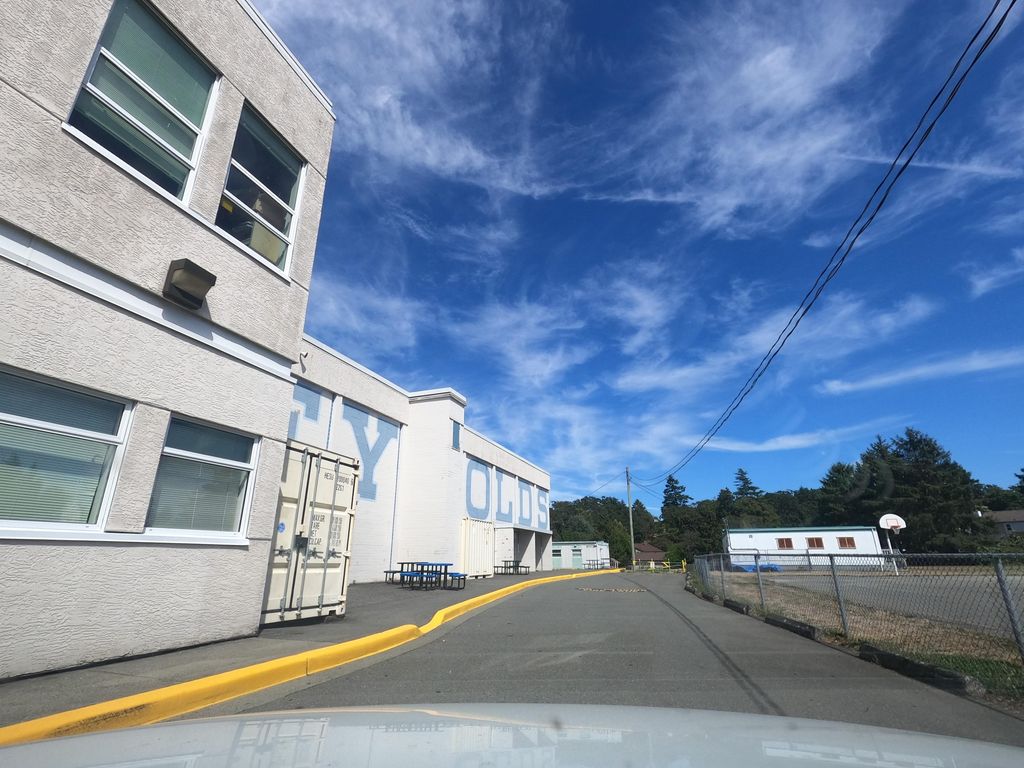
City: victoria